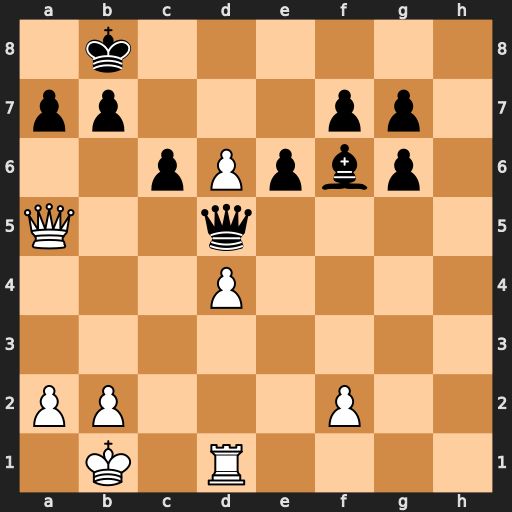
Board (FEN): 1k6/pp3pp1/2pPpbp1/Q2q4/3P4/8/PP3P2/1K1R4
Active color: w
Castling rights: -
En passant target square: -
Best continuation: Qc7+ Ka8 Qc8#